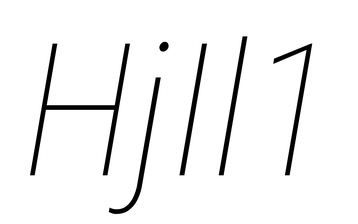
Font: Roboto-Italic_Condensed_Thin_Italic